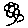
Label: flower